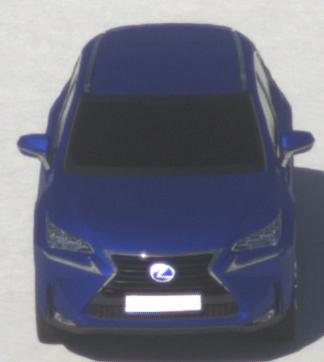
Make: Lexus
Model: NX 300h
Detailed model: NX (AZ1)
Model produced from: 2017/11
Model produced until: 2018/08
Doors: 5
Color: blue
Road condition: dry road
Daytime: midday
Contrast: high contrast